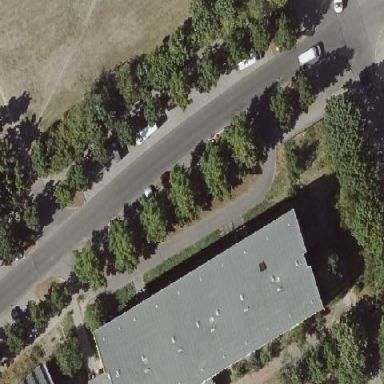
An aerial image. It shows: Street side parking area.